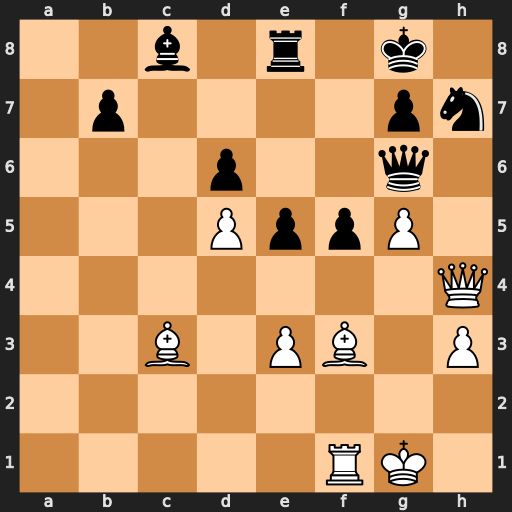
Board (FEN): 2b1r1k1/1p4pn/3p2q1/3PppP1/7Q/2B1PB1P/8/5RK1
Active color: w
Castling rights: -
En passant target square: -
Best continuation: Bh5 Qxg5+ Qxg5 Nxg5 Bxe8